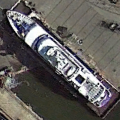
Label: Megayacht